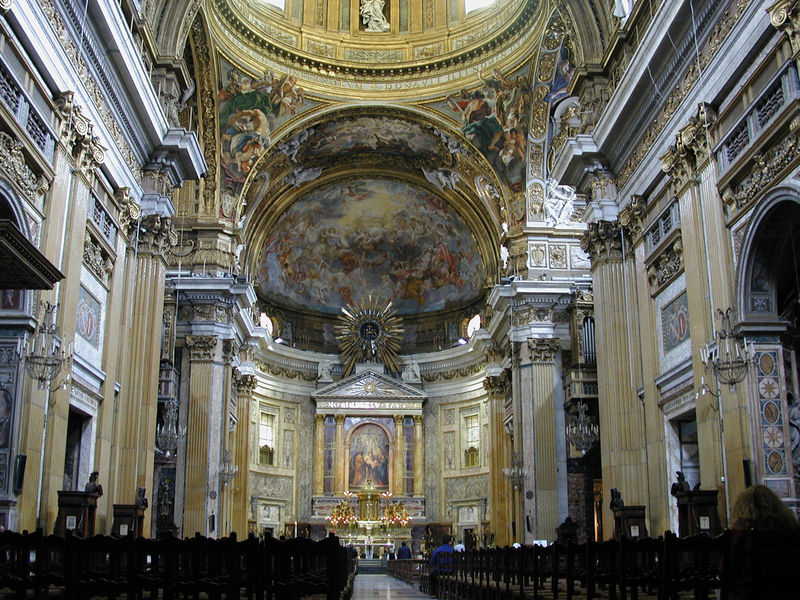
Titel: Langhaus von Il Gesù in Rom
Künstler: Giacomo Barozzi da Vignola
Standort: Rom, Il Gesù (EU - I - Latium)
Schlagwörter: menschen, frau, licht, pfeiler, stühle, säulen, barock, kirche, gold, renaissance, engel, skulptur, pilaster, kuppel, innenansicht, gewölbe, stern, dom, altar, bänke, kapitell, photo, gesims, kirchenbänke, mittelschiff, statuen, christlich, apsis, betende, chor, kanneluren, deckengemälde, fresko, sakral, theatinerkirche, sitzbänke, holzbänke, ihs, beichtstühle, kirchenchor, gewlbe, lassizismus